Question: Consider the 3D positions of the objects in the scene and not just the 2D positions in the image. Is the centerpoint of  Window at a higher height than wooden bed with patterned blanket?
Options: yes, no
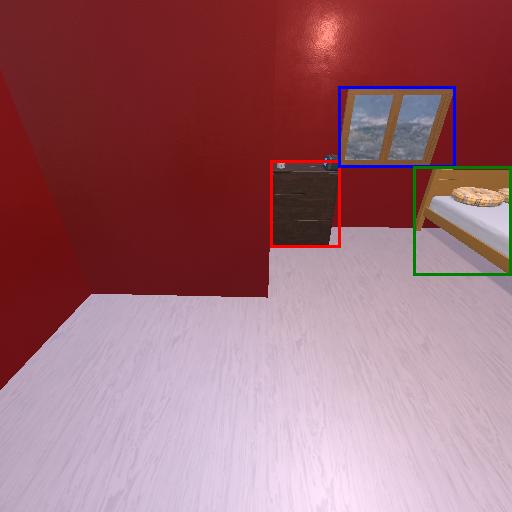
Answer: yes